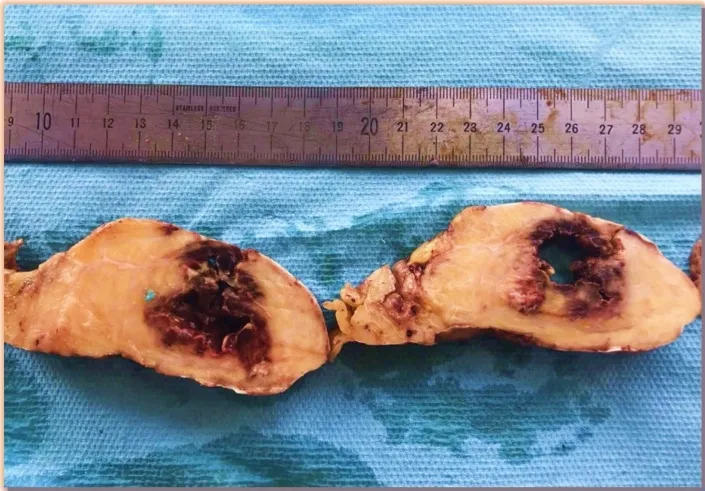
Macroscopy: fibrino-leukocyte layer.
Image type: medical_photograph (other_medical_photograph)